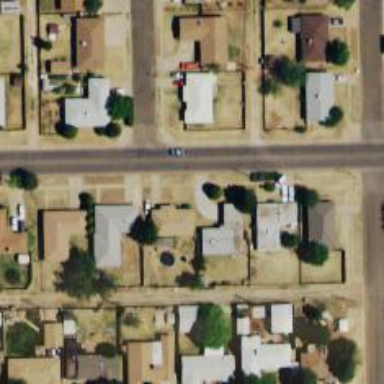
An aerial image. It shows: Alley classified as service road.